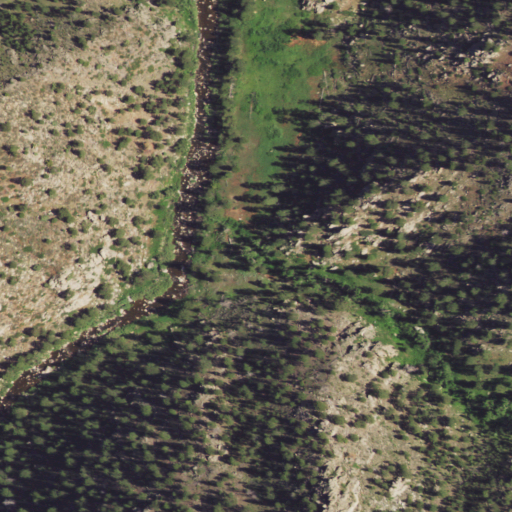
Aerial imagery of valley in Wyoming named Moonshine Gulch containing evergreen forest and shrub